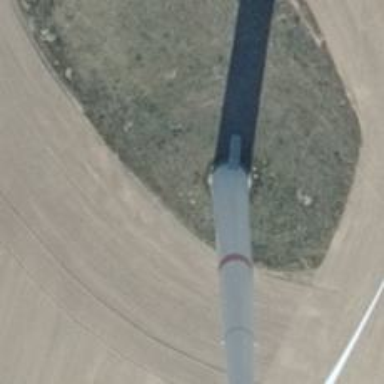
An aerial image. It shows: Wind generator with horizontal axis. The wind turbine is from Vestas.